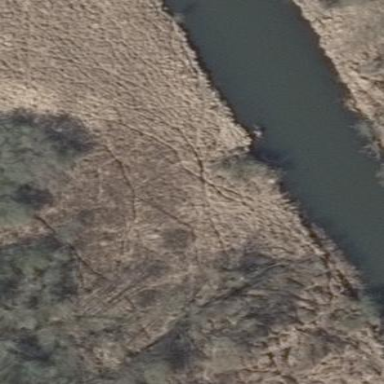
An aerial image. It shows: Wetland area dominated by reedbeds.